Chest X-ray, PA view. Patient: 28 years old, sex M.
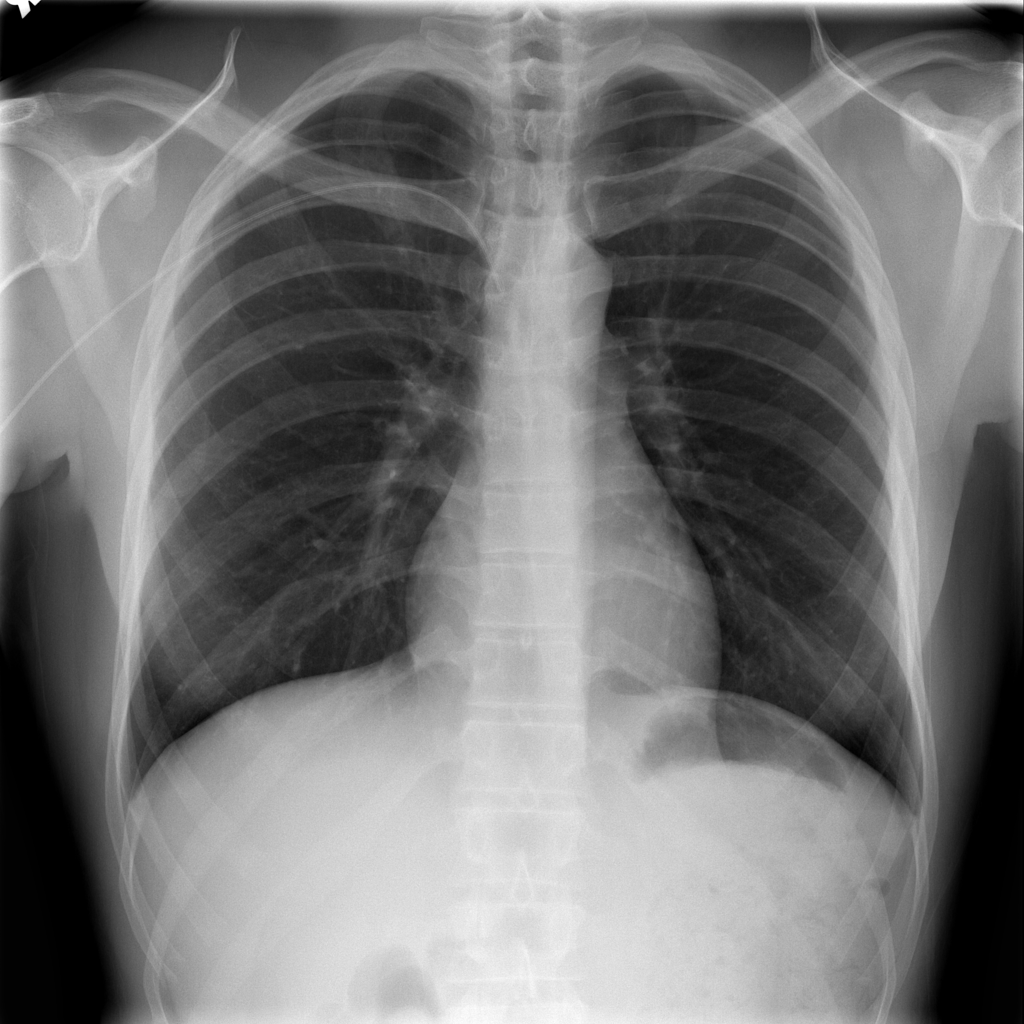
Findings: No Finding